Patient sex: M
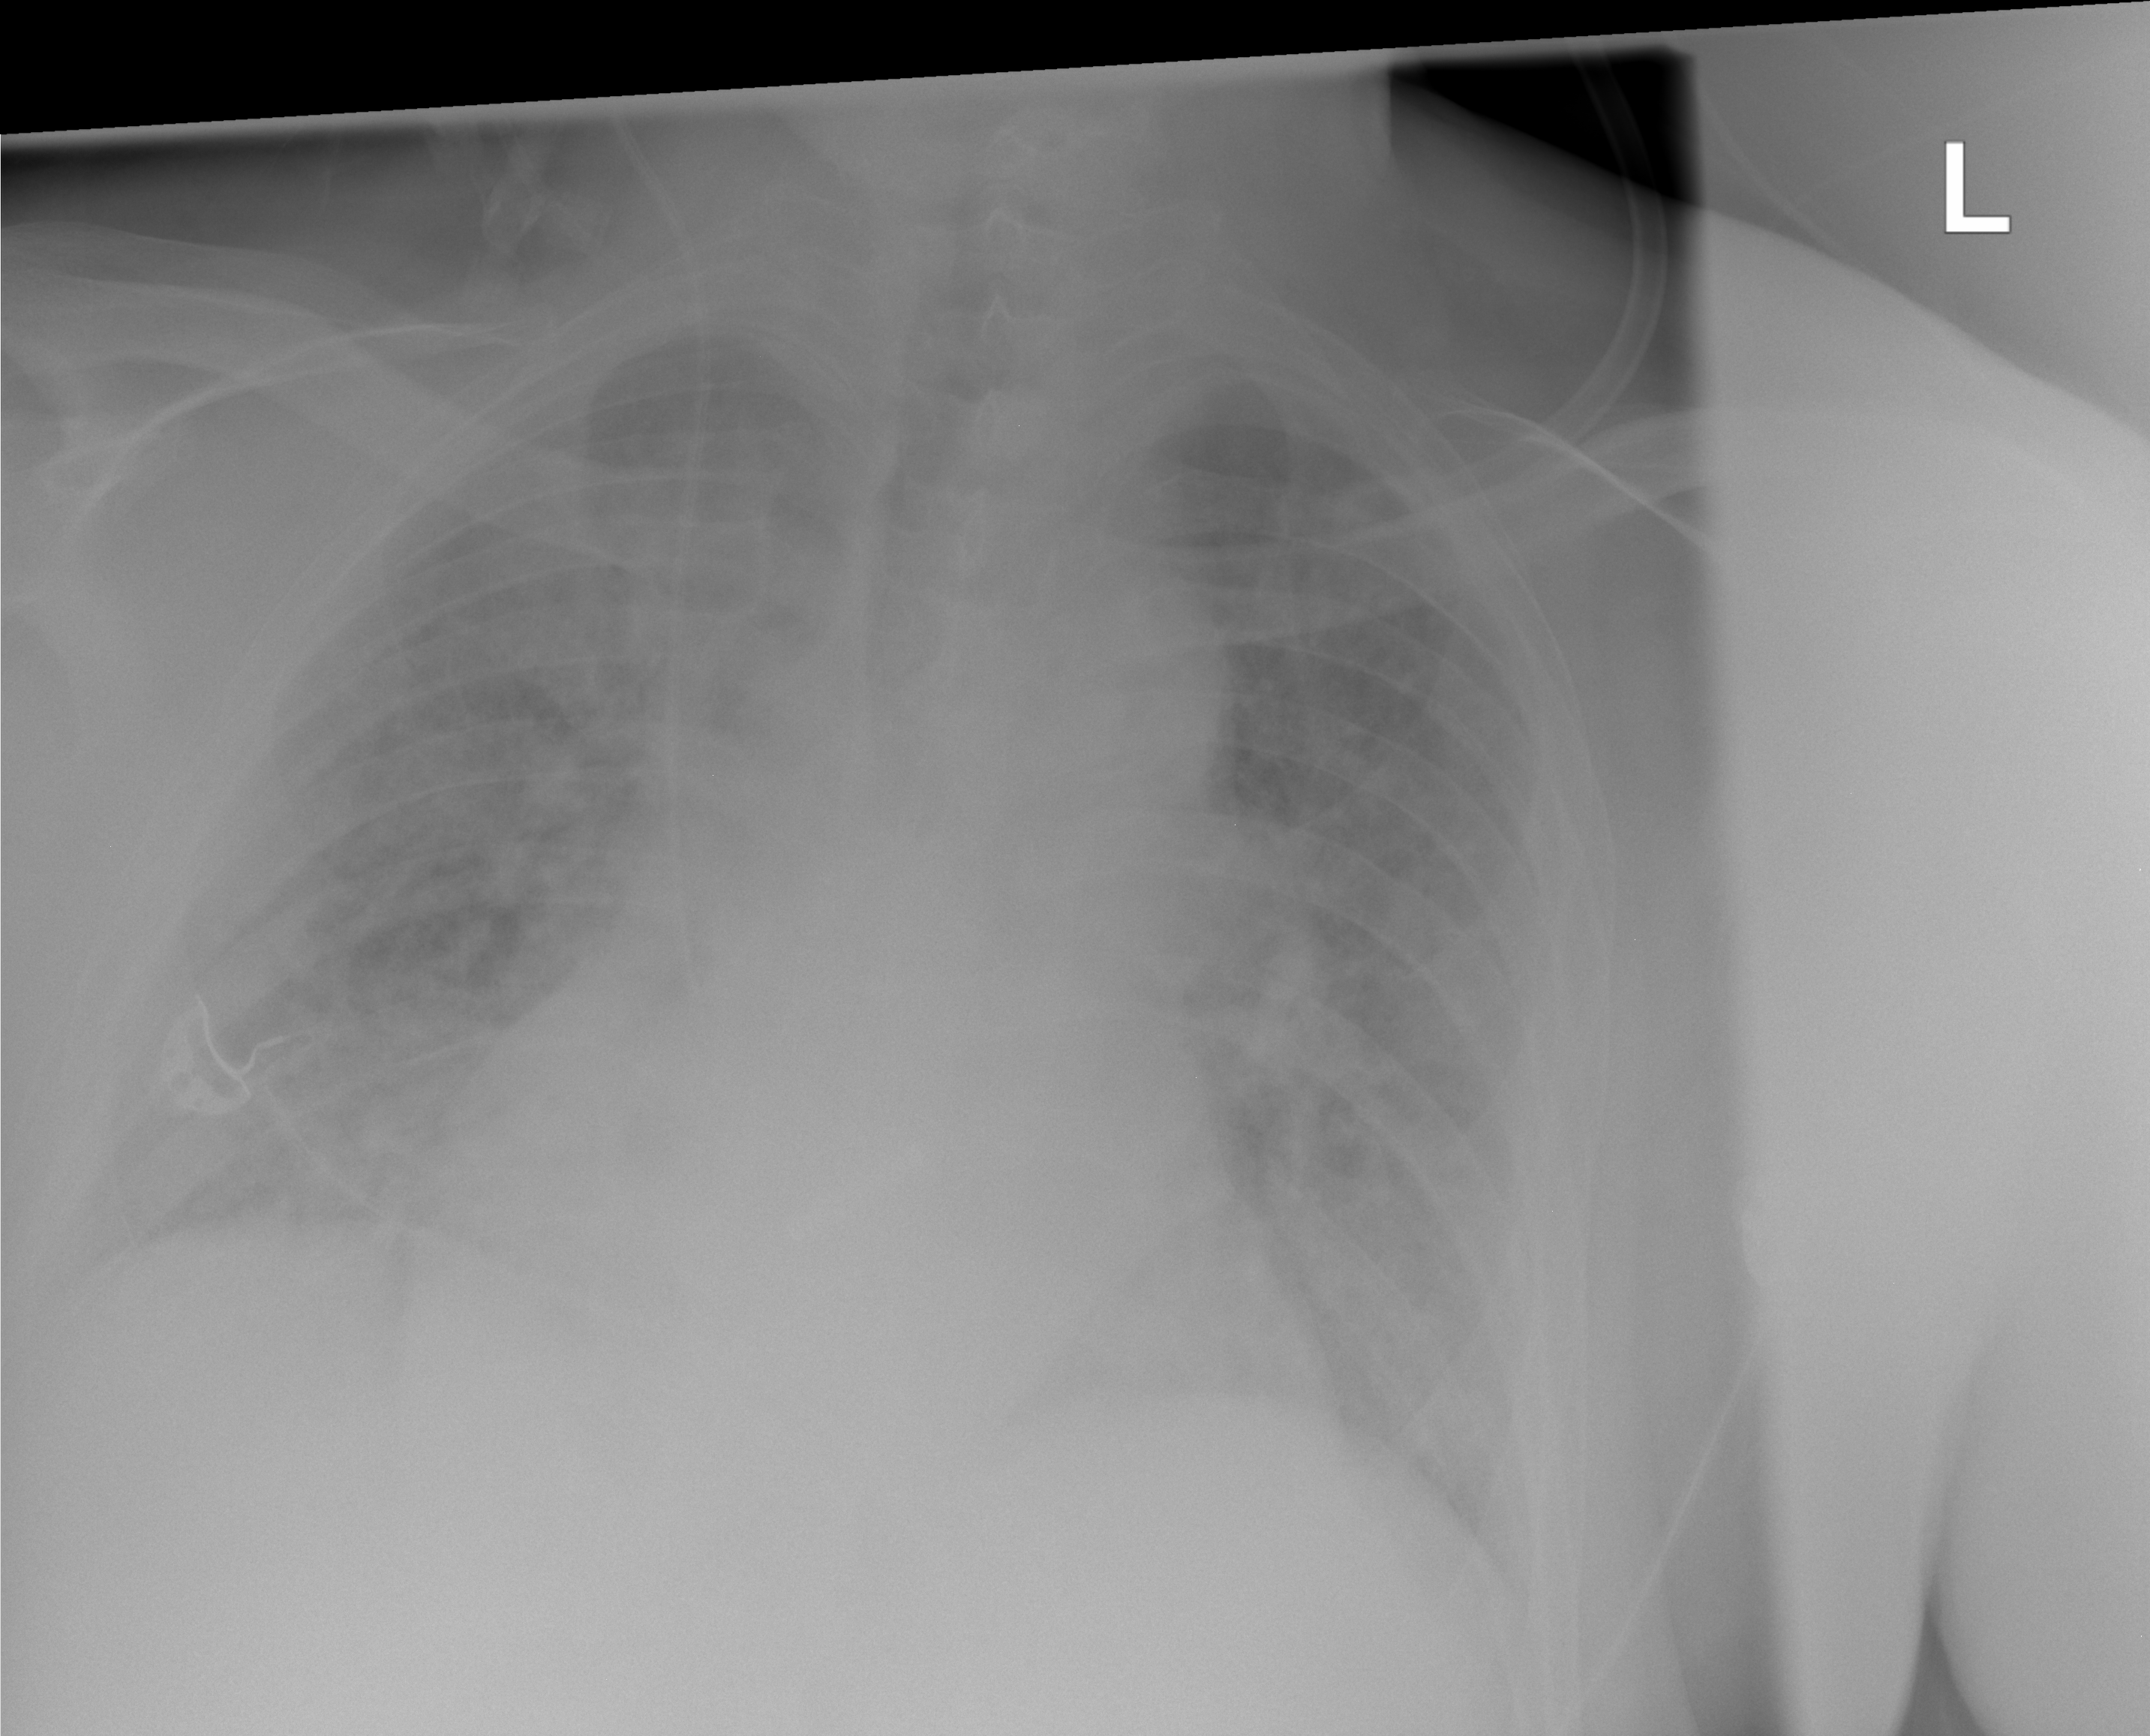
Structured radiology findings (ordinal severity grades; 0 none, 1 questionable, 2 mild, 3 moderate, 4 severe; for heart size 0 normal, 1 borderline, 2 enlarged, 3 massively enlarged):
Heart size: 3
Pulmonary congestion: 2
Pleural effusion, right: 2
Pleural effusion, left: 0
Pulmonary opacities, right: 2
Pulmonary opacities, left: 2
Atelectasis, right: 0
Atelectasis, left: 0